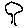
Label: tree